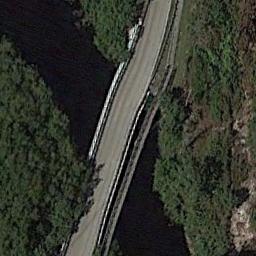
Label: bridge